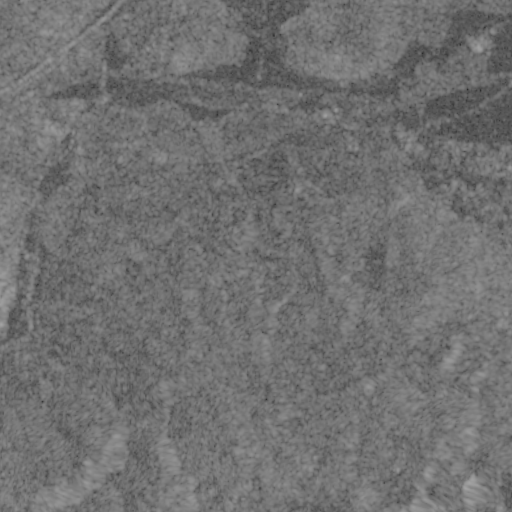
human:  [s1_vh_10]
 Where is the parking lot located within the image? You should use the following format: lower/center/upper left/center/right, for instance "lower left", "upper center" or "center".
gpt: The parking lot is located in the upper center of the image.
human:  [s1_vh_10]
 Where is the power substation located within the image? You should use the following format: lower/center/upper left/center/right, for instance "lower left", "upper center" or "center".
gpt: The power substation is located in the upper right of the image.
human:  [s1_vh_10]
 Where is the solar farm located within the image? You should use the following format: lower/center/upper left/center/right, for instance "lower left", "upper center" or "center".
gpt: The solar farm is located in the upper center of the image.
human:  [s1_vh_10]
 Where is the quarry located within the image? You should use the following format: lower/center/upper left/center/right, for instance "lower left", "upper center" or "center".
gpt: There is no quarry in the image.

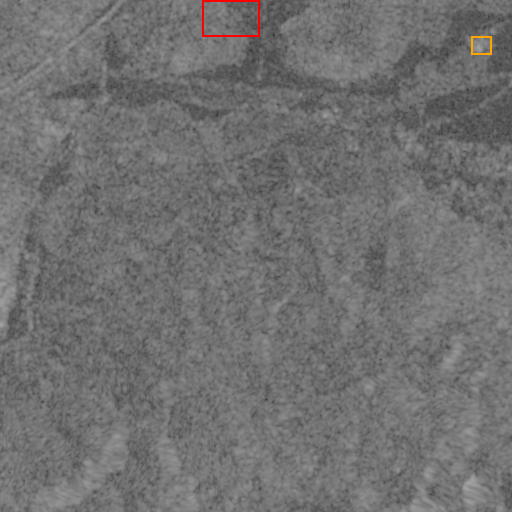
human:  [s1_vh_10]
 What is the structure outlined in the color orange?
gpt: The structure outlined in orange is a power substation.
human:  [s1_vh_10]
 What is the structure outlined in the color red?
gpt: The structure outlined in red is a solar farm.
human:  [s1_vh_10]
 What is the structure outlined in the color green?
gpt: There is no green outline.